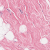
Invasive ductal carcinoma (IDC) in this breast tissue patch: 0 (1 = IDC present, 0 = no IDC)